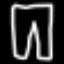
Label: pants